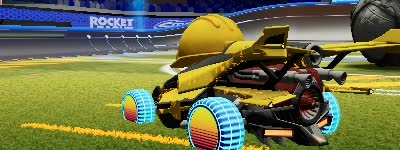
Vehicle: aftershock